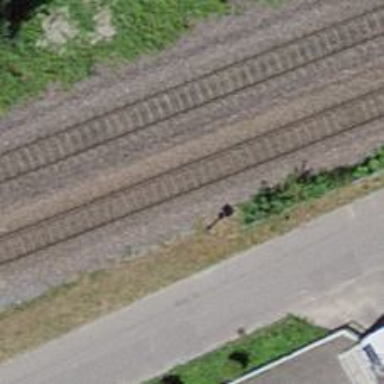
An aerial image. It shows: Solitary milestone along the railway.